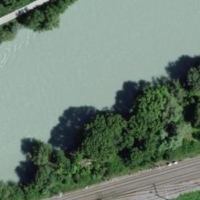
EUNIS habitat code: 15
Species observed at this site:
Anas platyrhynchos
Corvus corone
Passer domesticus